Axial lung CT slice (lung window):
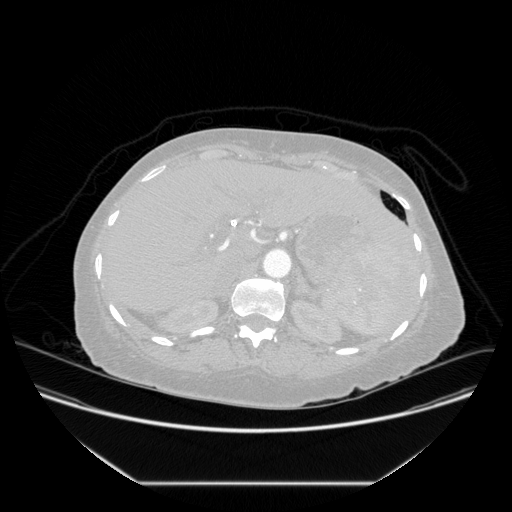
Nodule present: no